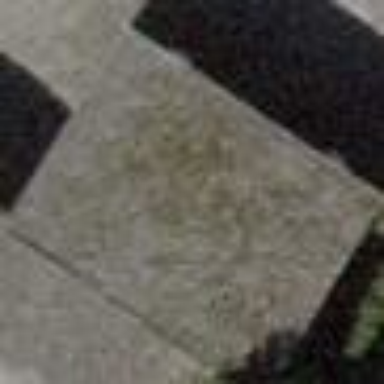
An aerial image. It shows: View of roof of building.